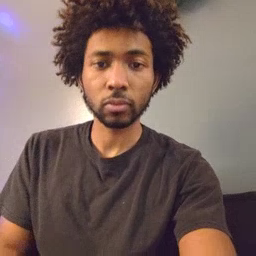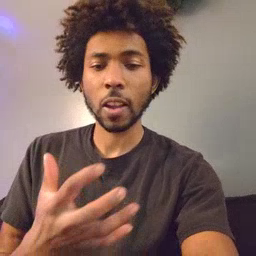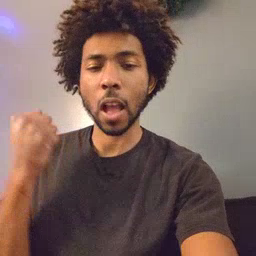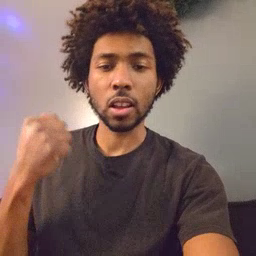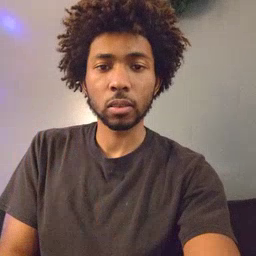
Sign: fast